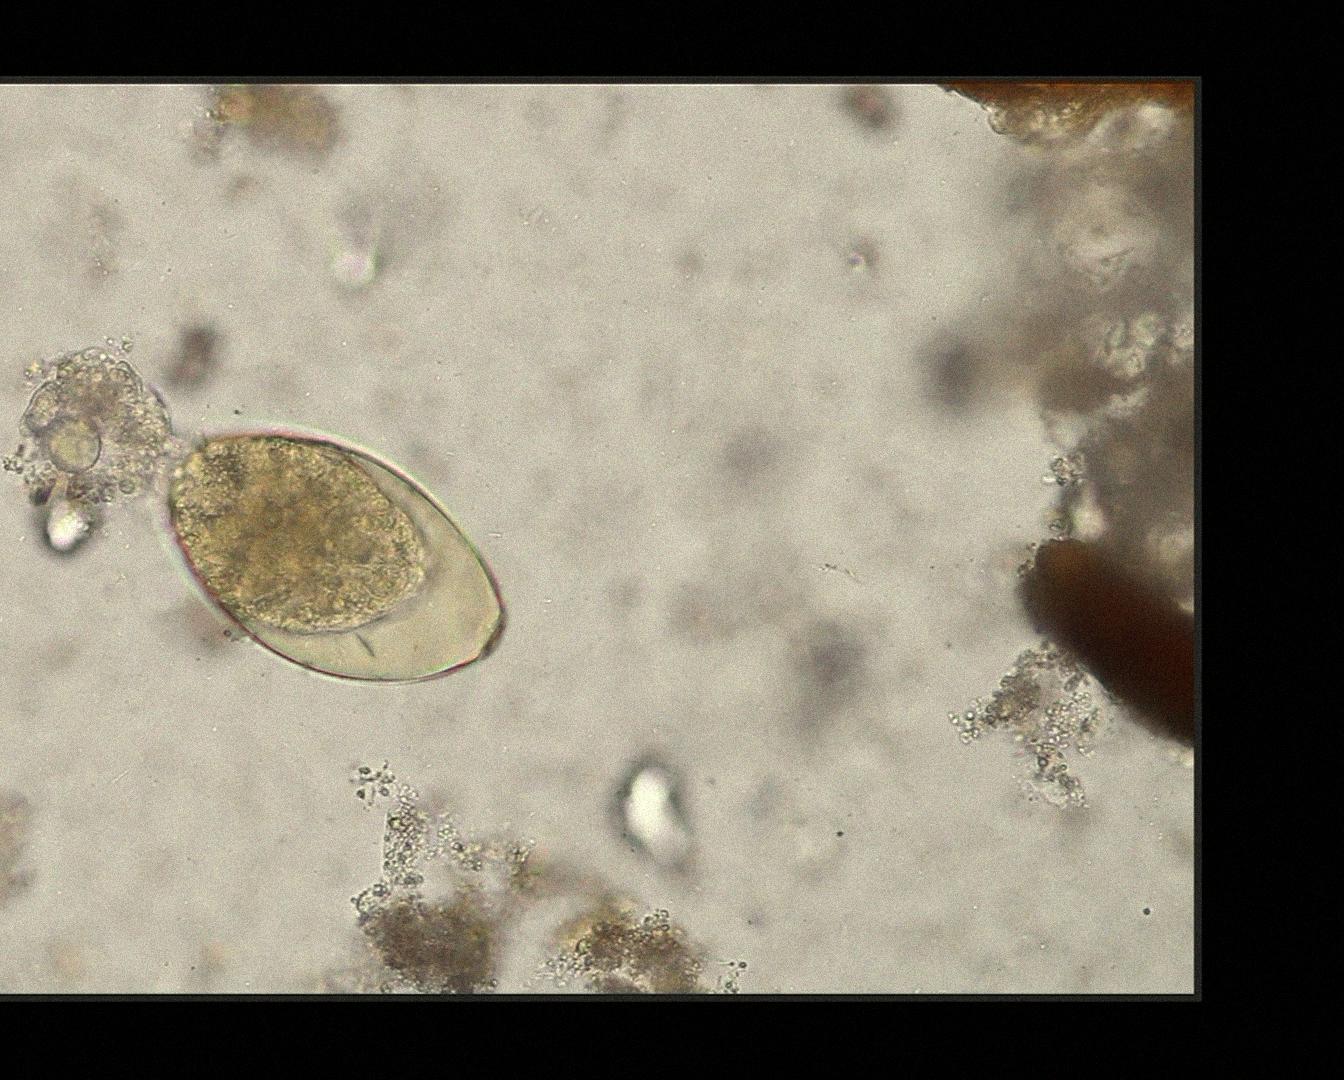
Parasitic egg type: Fasciolopsis buski